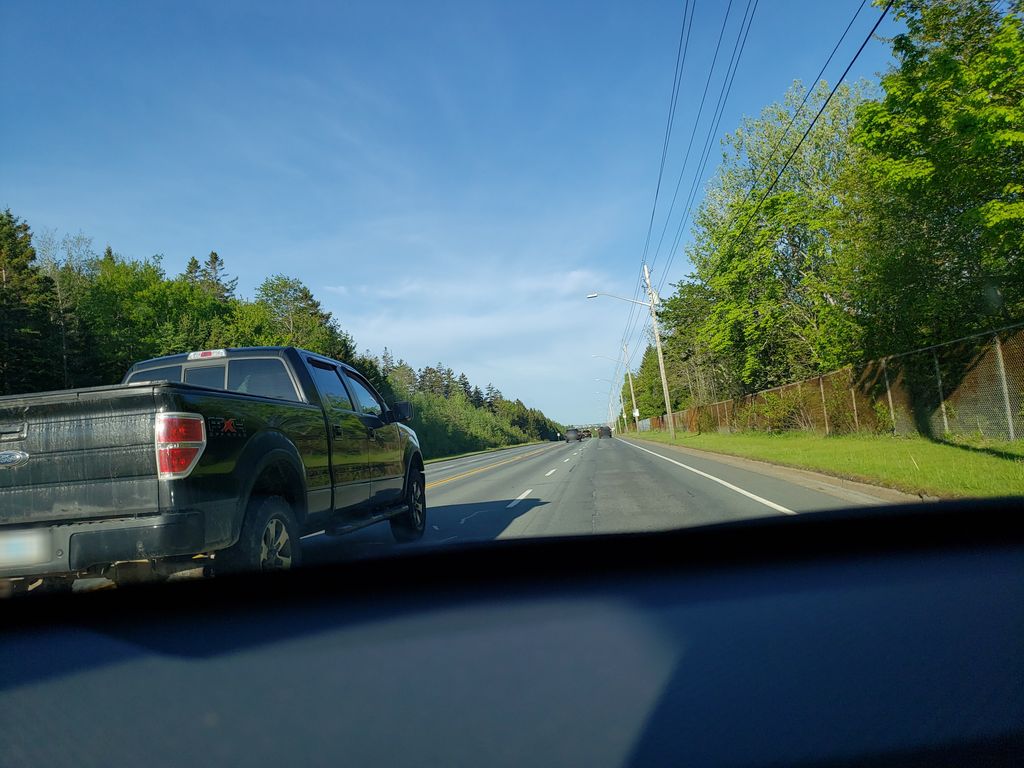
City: halifax